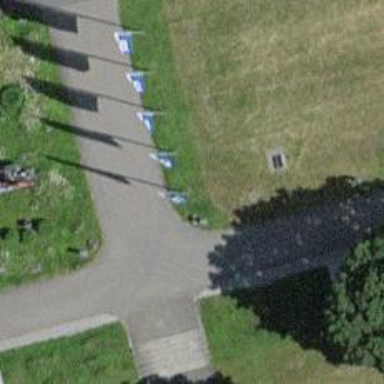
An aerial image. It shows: Flagpole structure.